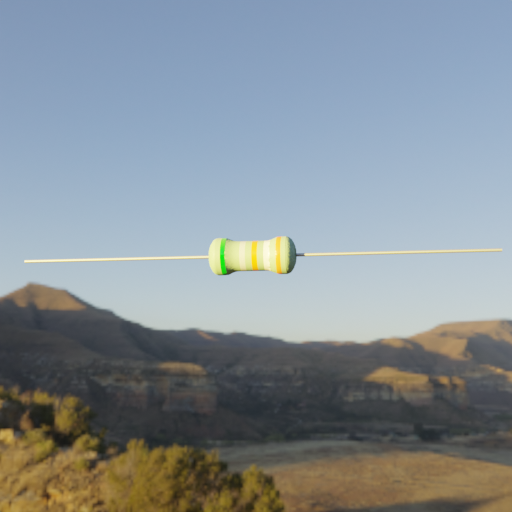
Resistor colour bands (in order): green, silver, orange, white, orange